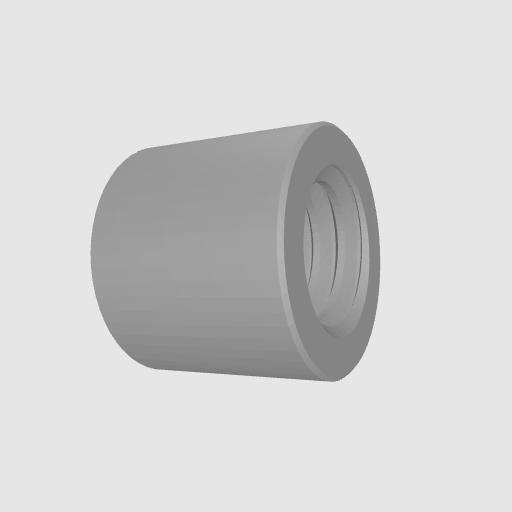
Part: Standoff6OD5